Question: I have a CPropertySheet that I am using to show three CPropertyPages. I removed the default "Apply" and "Help" buttons. My problem comes that now that they are removed, I have a large gap where they were once located. Is there a way to remove this gap? Thanks!
Here is a picture of the I speak of:

Before the buttons were removed, they were located to the right side of the gap. Please note that the "Change Options" page was created in Visual Studio's designer and the page ends right under the Print button. The main Admin Options CPropertySheet was created entirely from code.
Here is the code to initialize the CPropertySheet and pages (and the removal of the "Help" and "Apply" buttons:
'''
BEGIN_MESSAGE_MAP(CSLIMOptCplusplusApp, CWinApp)
//ON_COMMAND(ID_HELP, &CWinApp::OnHelp) Commented out to remove the "Help" button
END_MESSAGE_MAP()
'''
---
'''
BOOL OptCplusplusApp::InitInstance()
{
CWinApp::InitInstance();
SQLHENV m_1;
EnvGetHandle(m_1);
Login lgn; //Creates a Login dialog for the user to enter credentials.
lgn.DoModal();
CImageSheet* imagedlg = new CImageSheet( "SLIM Admin Options" );
CImageDisplay* pageImageDisplay = new CImageDisplay;
CImageDimensions* pageImageDimensions = new CImageDimensions;
ListOption* pageListOption = new ListOption;
ASSERT( imagedlg );
ASSERT( pageImageDisplay );
ASSERT( pageImageDimensions );
ASSERT( pageListOption );
imagedlg->AddPage( pageListOption);
imagedlg->AddPage( pageImageDisplay );
imagedlg->AddPage( pageImageDimensions );
imagedlg->m_psh.dwFlags |= PSH_NOAPPLYNOW; //Removes the default Apply button
imagedlg->Create();
imagedlg->ShowWindow( SW_SHOW );
m_pMainWnd = imagedlg;
'''
I will edit if any further details are needed. Thanks.
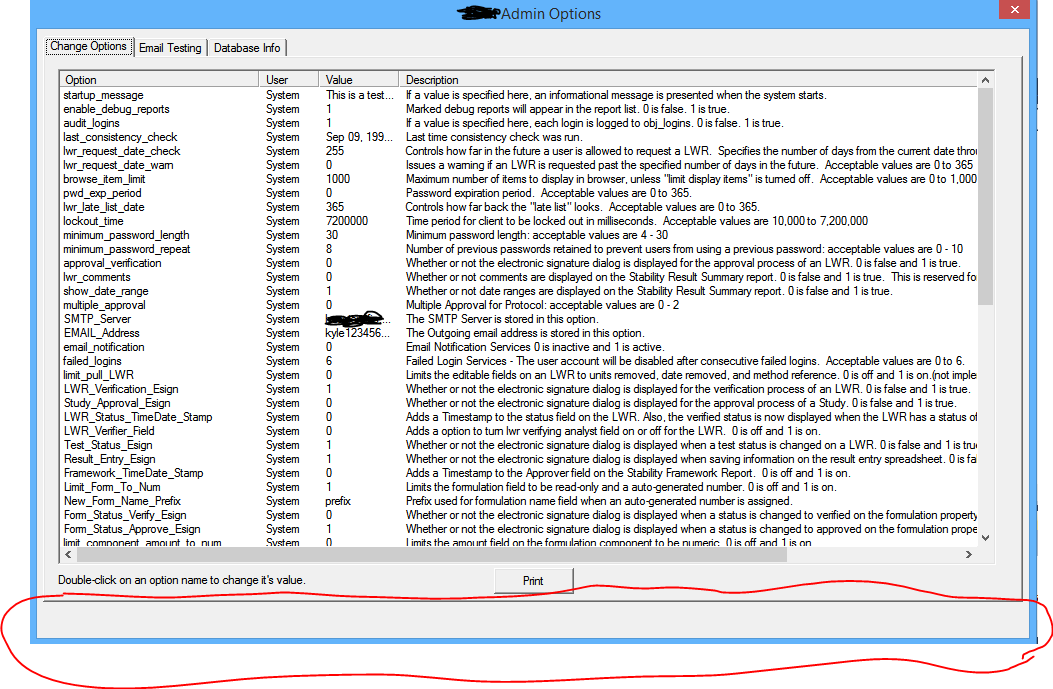
Answer: To achieve this kind of a look with a property sheet....

You need to handle OnitDialog within the sheet and re-size it. For example, using a combination of <URL> will accomplish what you want.
'''
BOOL MyPropSheet::OnInitDialog()
{
BOOL bResult = CPropertySheet::OnInitDialog();
// TODO: Add your specialized code here
CPropertyPage* pg1 = GetPage(0);
CRect rect(0, 0, 0, 0);
pg1->GetWindowRect(&rect);
CRect thisRect(0, 0, 0, 0);
GetWindowRect(&thisRect);
thisRect.bottom = rect.bottom + 16;
MoveWindow(&thisRect);
return bResult;
}
'''